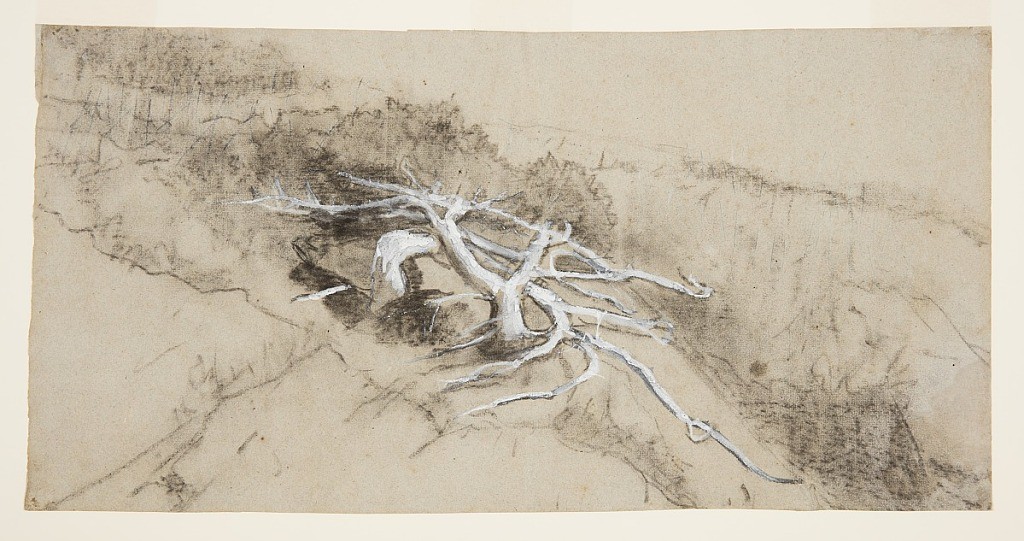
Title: Tree Roots on a Hillside, Prout's Neck
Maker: Winslow Homer, American, 1836–1910
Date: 1884
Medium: Charcoal, brush and white gouache on laid paper
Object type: Drawing
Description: Bare juniper tree branches spread diagonally over a hillside.